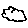
Label: cloud